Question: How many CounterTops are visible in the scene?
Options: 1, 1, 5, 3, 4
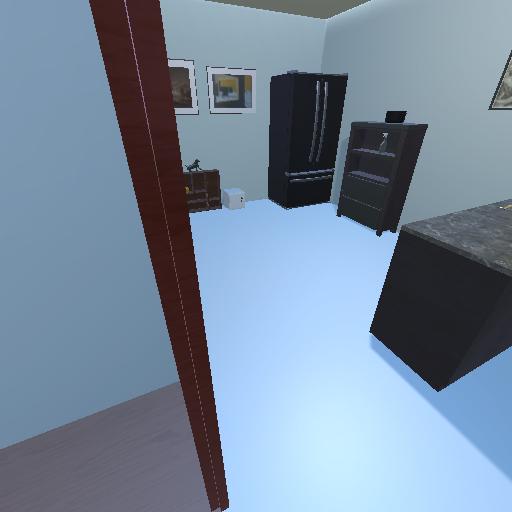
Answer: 1